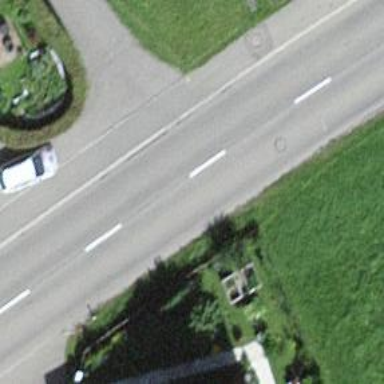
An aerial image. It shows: Primary road with asphalt surface.